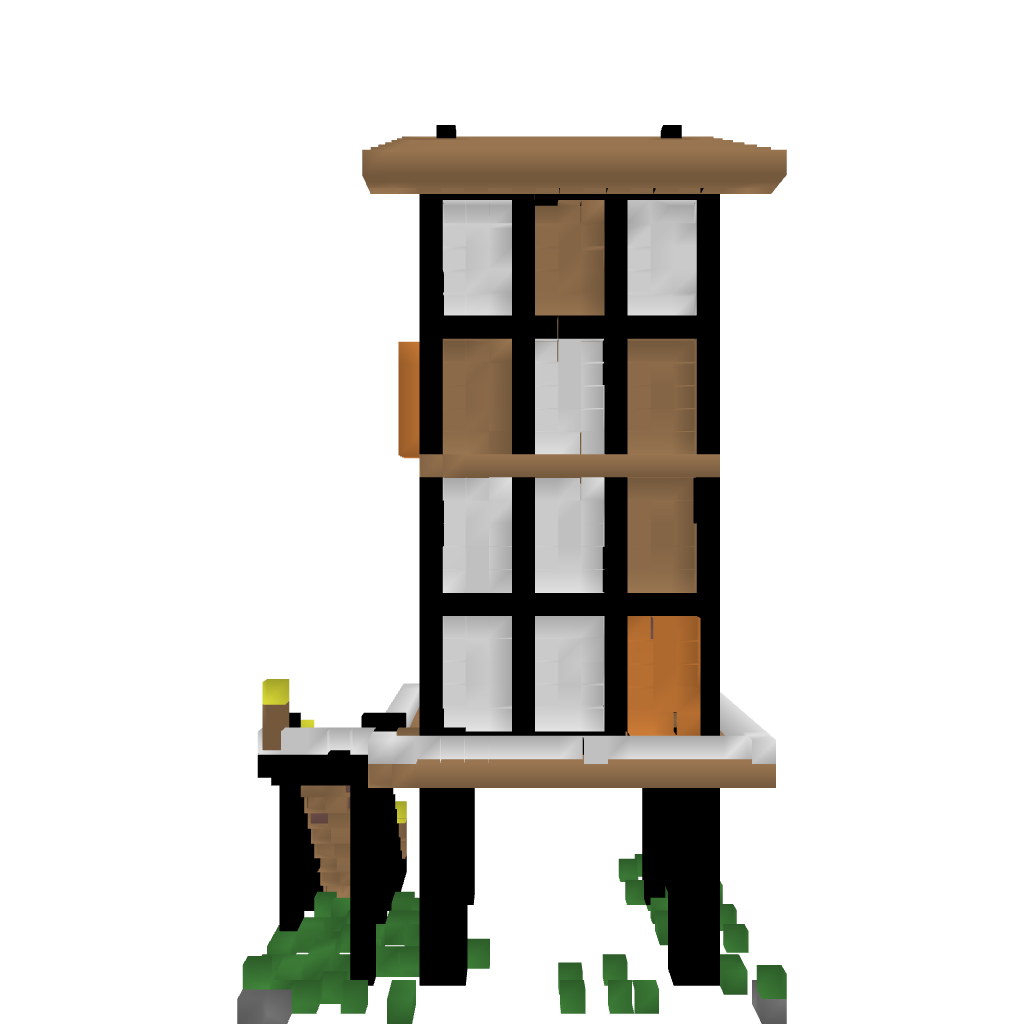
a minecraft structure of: High Stand Modern House high quality